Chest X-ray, AP view. Patient: 55 years old, sex F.
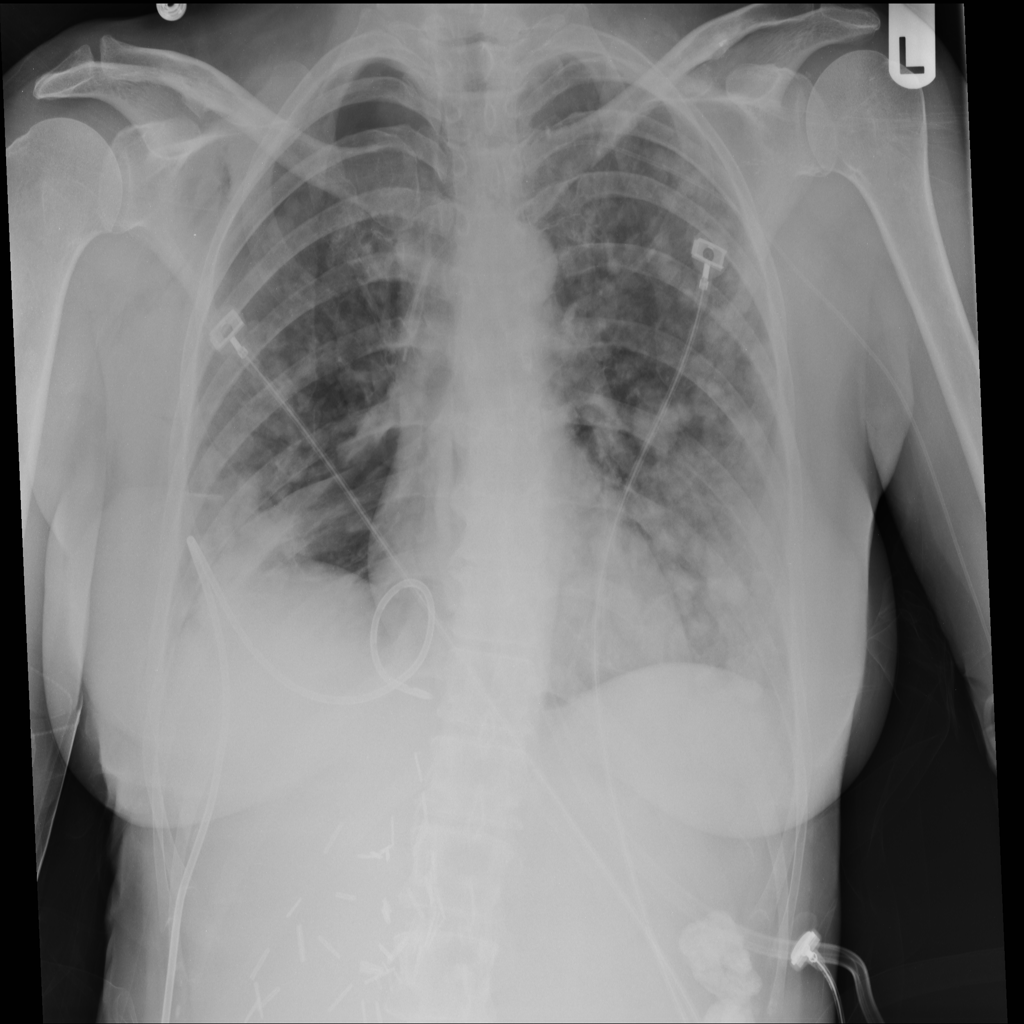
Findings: Infiltration, Nodule, Pneumothorax